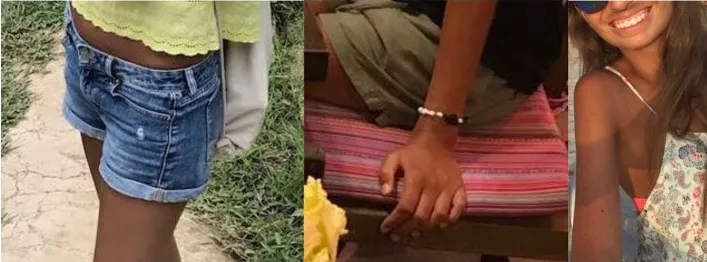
Hyperpigmentation and skinny figure due to Addison's disease.
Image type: medical_photograph (skin_photograph)